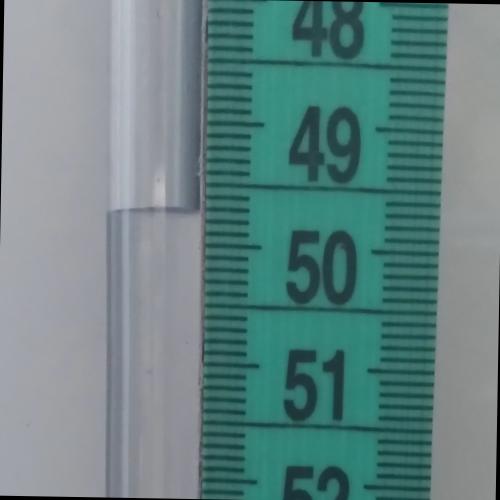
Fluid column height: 49.7 cm